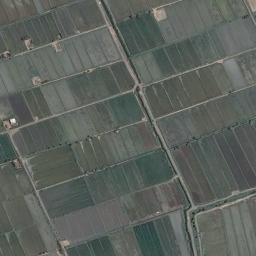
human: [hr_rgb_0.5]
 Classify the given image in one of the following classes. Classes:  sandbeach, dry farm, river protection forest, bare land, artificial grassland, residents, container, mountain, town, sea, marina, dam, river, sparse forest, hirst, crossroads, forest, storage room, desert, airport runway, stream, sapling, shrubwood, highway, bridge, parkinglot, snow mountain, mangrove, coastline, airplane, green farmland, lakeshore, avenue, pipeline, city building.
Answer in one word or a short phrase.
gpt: green farmland